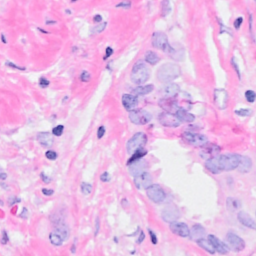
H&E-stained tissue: Breast